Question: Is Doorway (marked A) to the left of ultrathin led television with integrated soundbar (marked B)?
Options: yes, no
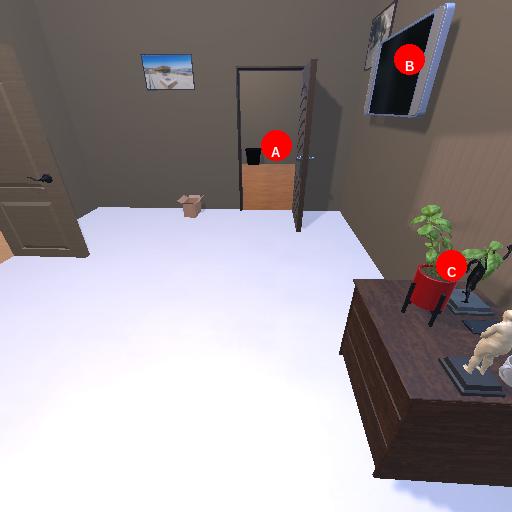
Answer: yes